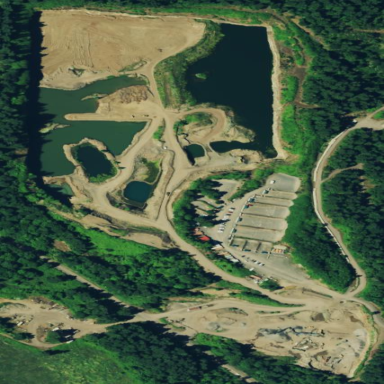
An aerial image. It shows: Quarry area.